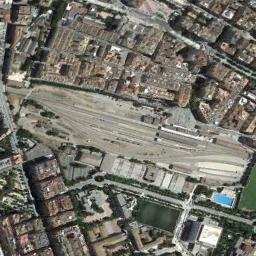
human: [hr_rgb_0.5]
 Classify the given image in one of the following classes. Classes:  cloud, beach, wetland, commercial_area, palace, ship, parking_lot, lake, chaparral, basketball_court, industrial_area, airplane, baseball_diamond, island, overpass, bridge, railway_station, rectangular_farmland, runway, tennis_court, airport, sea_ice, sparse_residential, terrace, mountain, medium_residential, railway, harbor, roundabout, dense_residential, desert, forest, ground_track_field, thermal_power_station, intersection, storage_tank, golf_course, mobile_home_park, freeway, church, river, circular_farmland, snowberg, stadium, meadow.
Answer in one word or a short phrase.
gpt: railway_station